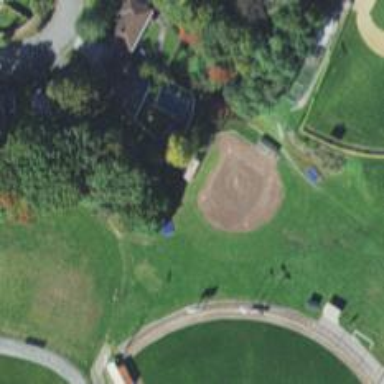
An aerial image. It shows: Baseball pitch for leisure land activities.